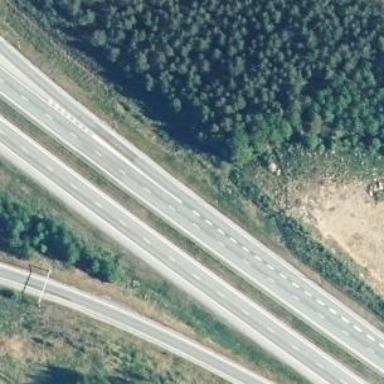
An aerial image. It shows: Asphalt motorway.